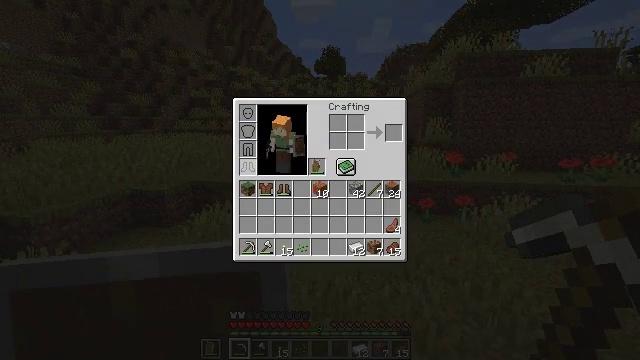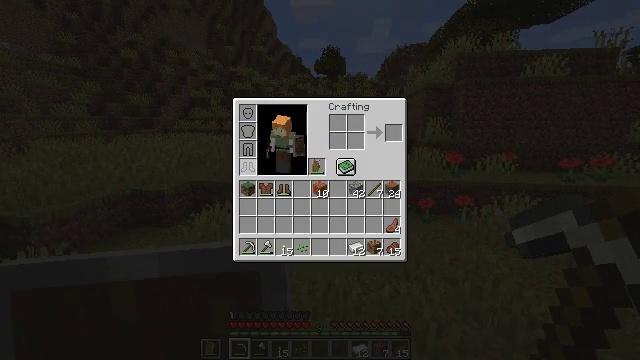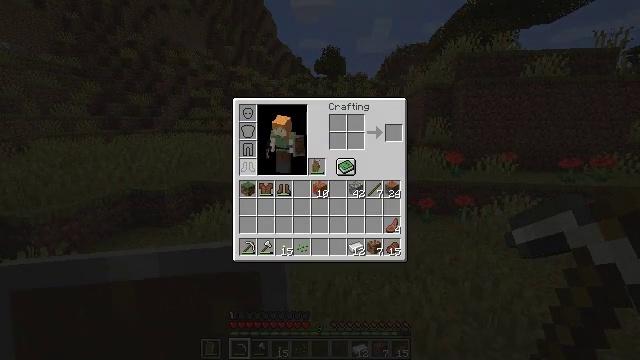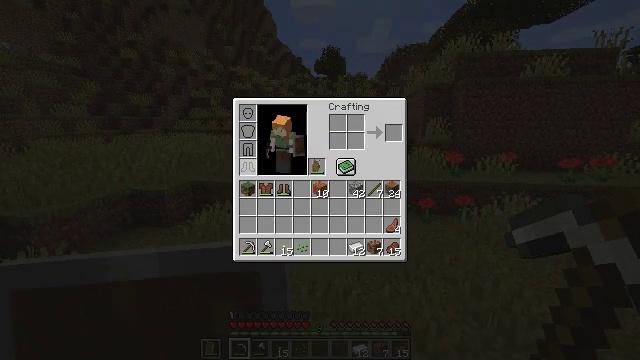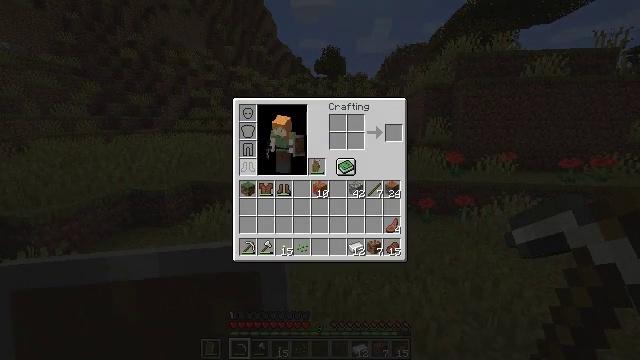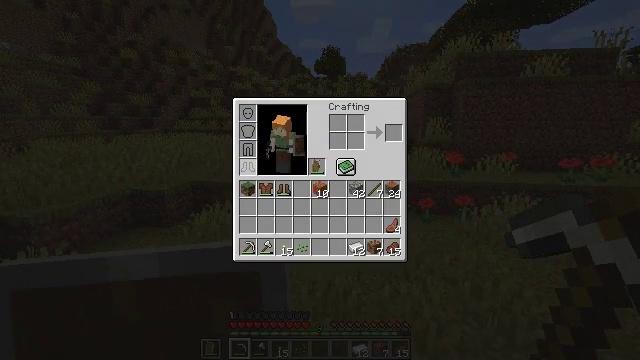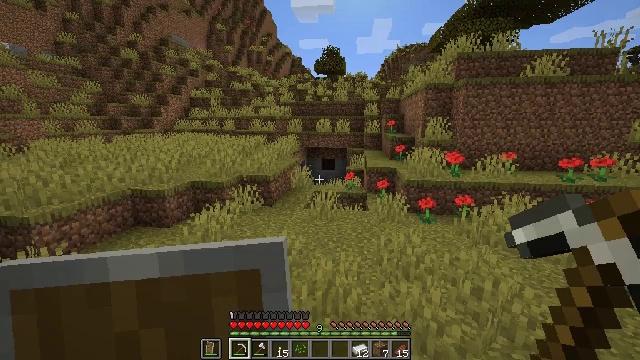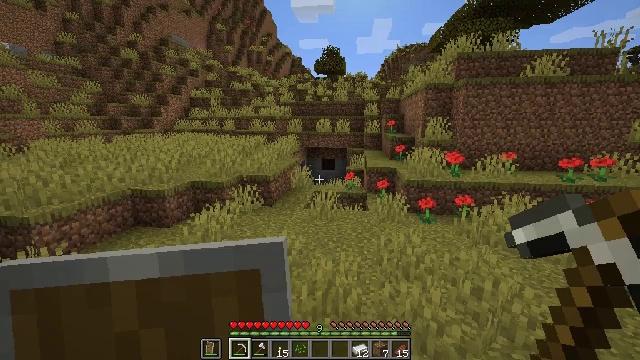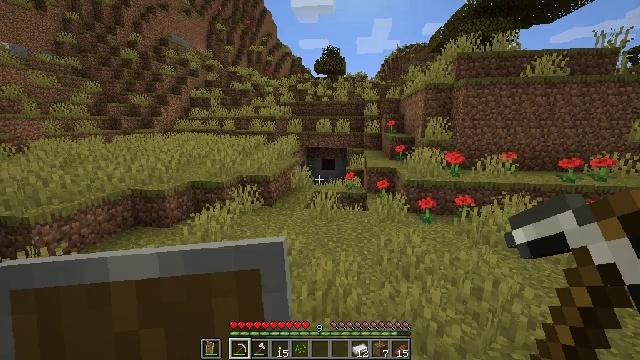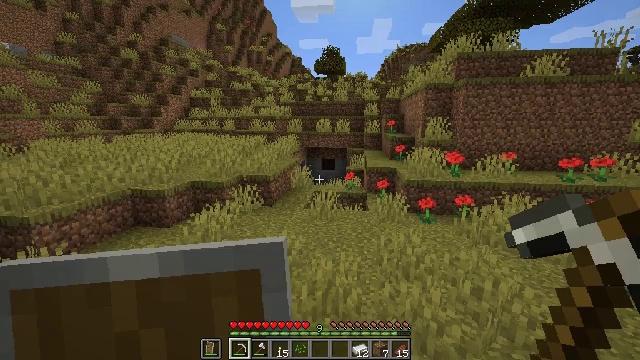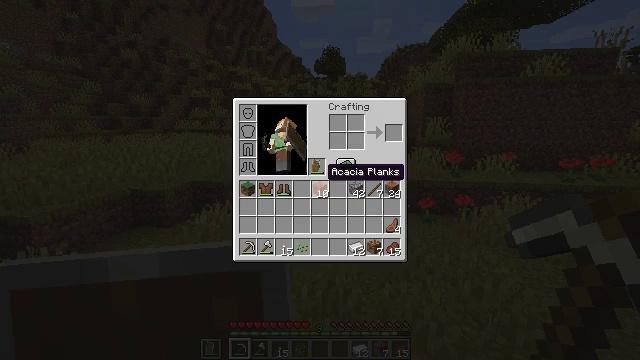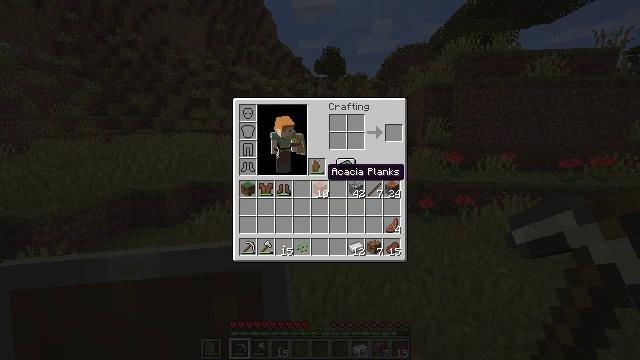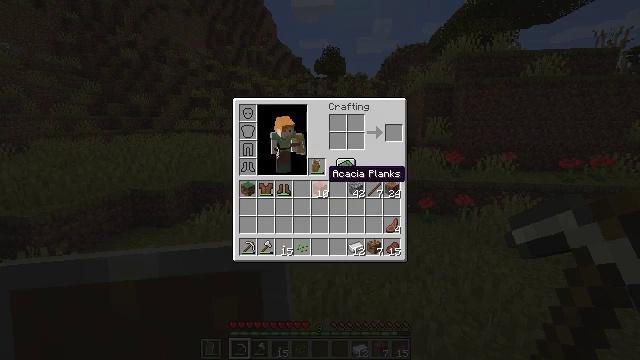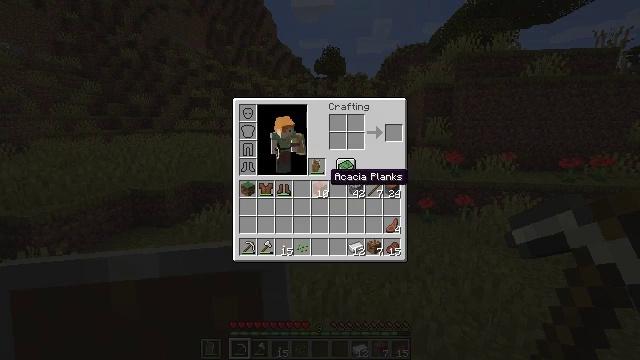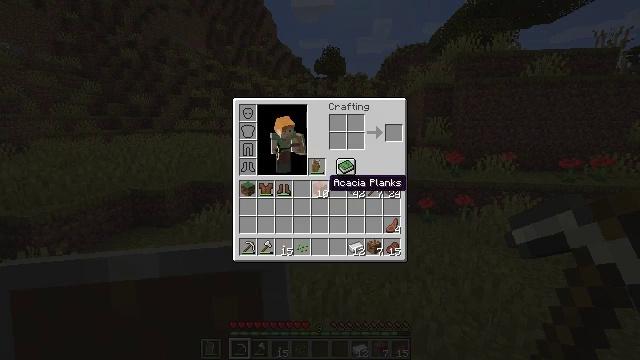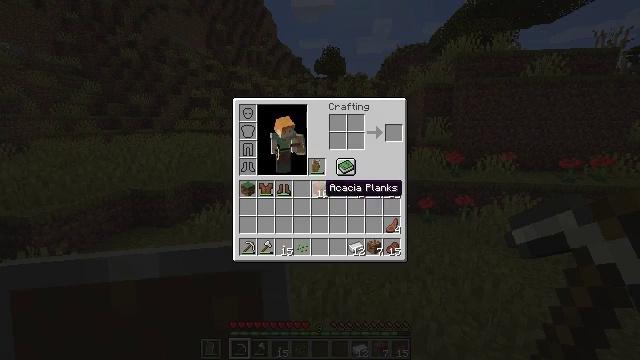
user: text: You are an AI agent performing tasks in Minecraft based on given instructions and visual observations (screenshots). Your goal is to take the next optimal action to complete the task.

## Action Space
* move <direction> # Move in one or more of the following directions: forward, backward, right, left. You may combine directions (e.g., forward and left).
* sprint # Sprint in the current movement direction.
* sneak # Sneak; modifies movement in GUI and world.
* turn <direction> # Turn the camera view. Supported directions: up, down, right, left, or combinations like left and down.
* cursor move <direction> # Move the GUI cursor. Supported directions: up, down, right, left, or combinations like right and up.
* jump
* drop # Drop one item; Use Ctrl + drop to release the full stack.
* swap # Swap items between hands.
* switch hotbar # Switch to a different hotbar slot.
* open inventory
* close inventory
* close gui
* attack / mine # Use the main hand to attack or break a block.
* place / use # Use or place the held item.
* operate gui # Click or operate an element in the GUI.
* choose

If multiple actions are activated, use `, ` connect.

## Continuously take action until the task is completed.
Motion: motion action
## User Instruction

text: Remove a pair of leather boots from the inventory.
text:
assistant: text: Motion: sneak, operate gui
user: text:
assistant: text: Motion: sneak
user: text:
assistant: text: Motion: no_op
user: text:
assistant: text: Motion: no_op
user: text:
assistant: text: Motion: no_op
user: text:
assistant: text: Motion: no_op
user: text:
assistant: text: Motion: close gui
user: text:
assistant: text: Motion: no_op
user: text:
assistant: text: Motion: no_op
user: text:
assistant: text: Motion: open inventory
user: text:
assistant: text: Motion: open inventory
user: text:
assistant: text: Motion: open inventory
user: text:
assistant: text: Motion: no_op
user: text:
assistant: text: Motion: no_op
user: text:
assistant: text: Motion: no_op
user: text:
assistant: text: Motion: cursor move left
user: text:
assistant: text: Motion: cursor move left
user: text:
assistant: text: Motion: cursor move left
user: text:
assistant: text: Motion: no_op
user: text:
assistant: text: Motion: cursor move up
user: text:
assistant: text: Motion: no_op
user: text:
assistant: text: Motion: no_op
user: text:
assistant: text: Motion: no_op
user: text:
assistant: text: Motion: no_op
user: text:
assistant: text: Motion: no_op
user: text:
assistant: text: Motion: no_op
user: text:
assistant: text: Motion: no_op
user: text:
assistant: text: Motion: no_op
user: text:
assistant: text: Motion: turn right
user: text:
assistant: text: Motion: turn right and down